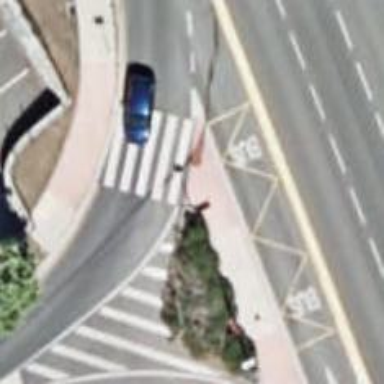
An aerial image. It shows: Uncontrolled road crossing.